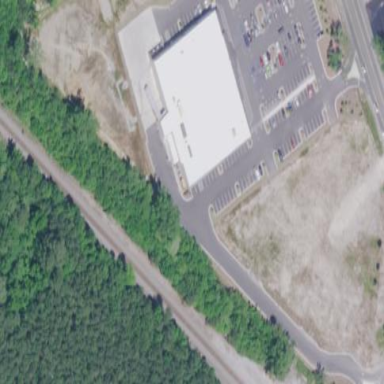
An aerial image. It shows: Retail building.